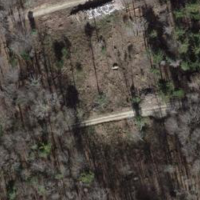
EUNIS habitat code: 41
Species observed at this site:
Cardamine heptaphylla